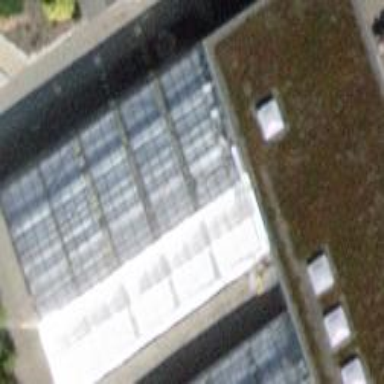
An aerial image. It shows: Greenhouse.